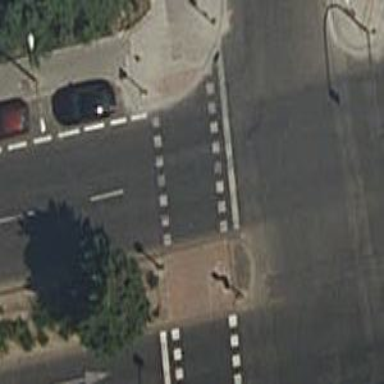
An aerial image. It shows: Zebra crossing with traffic signals. The crossing is marked by traffic lights.